Interaction volume radius: 10 \u00c5
Interaction volume height: 25 \u00c5
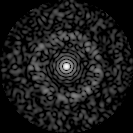
Disorder parameter: 0.8407